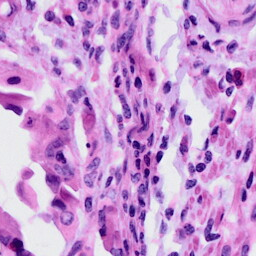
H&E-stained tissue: Cervix